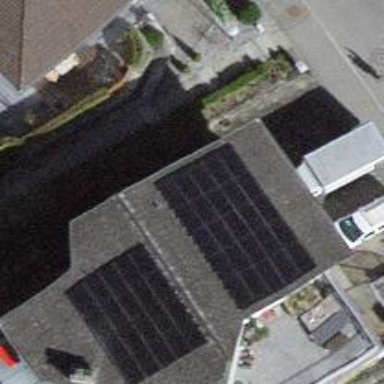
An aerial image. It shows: Solar power generator using photovoltaic panels.